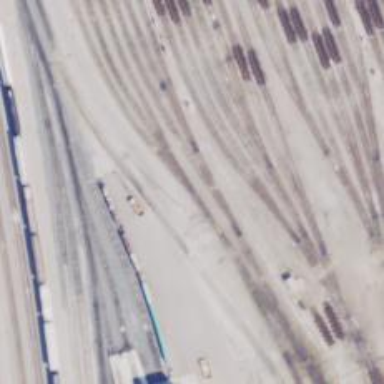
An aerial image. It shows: Railway yard.